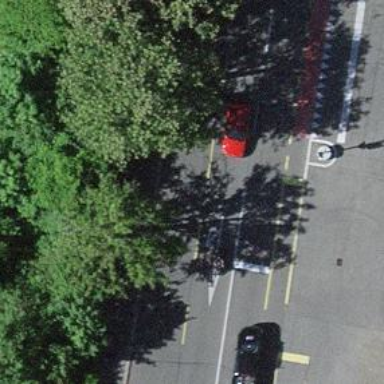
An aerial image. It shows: Road with traffic signals.